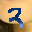
Label: 3